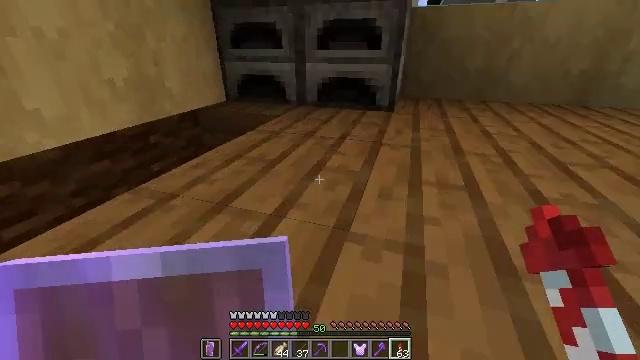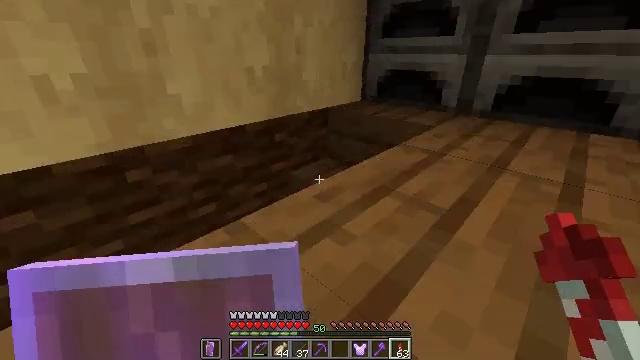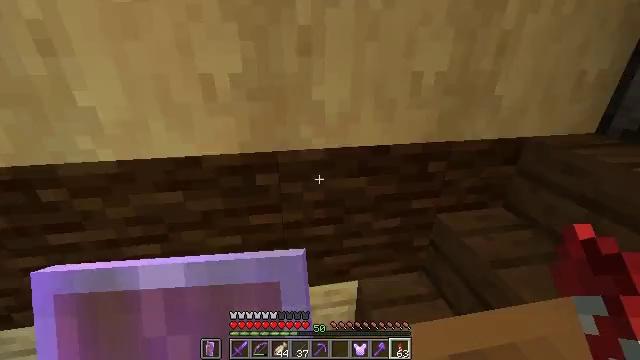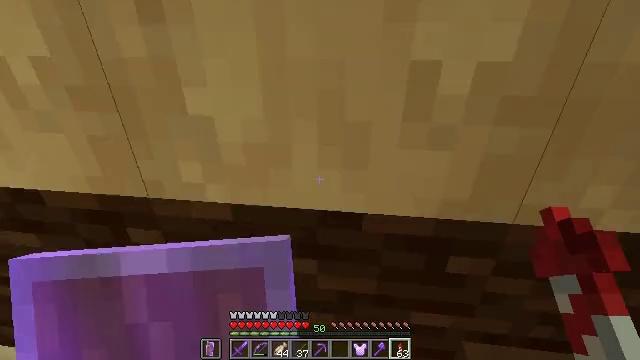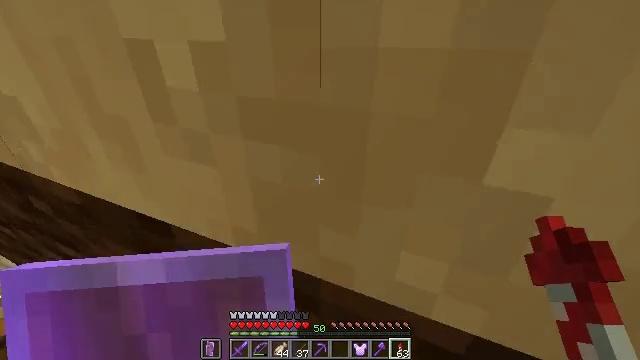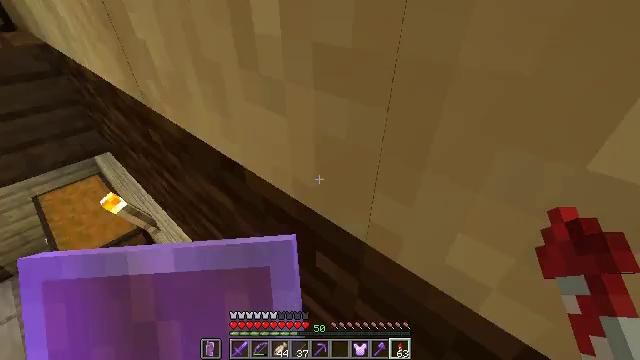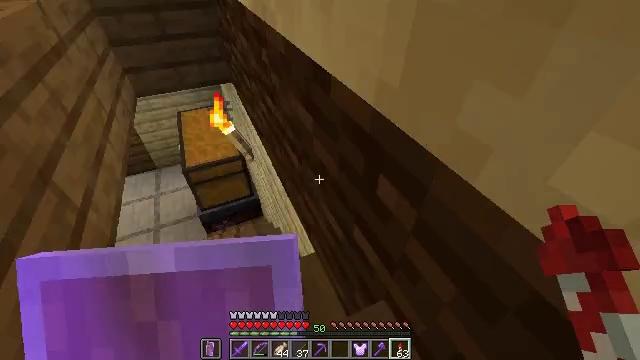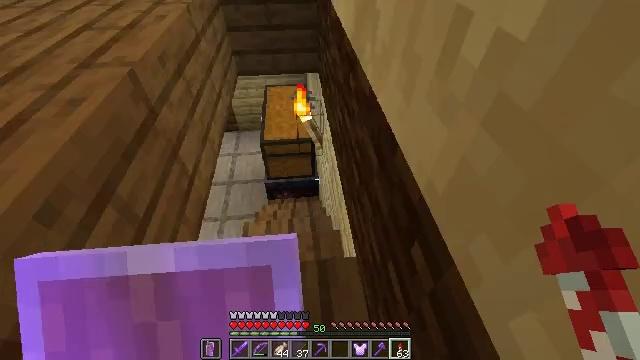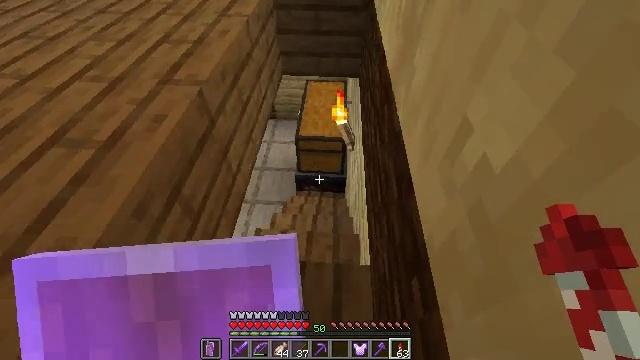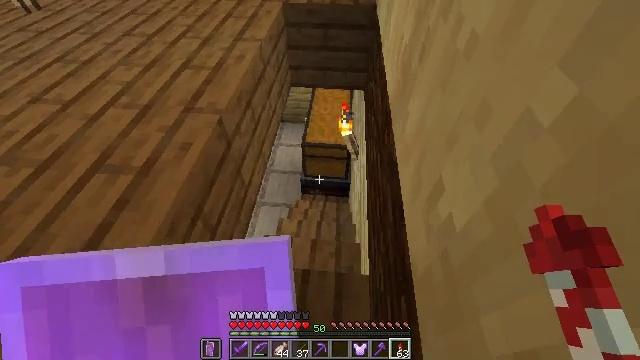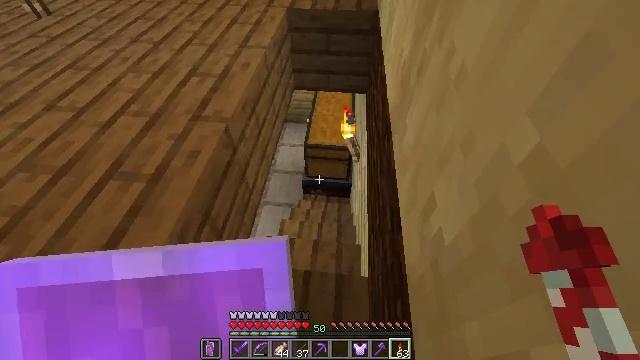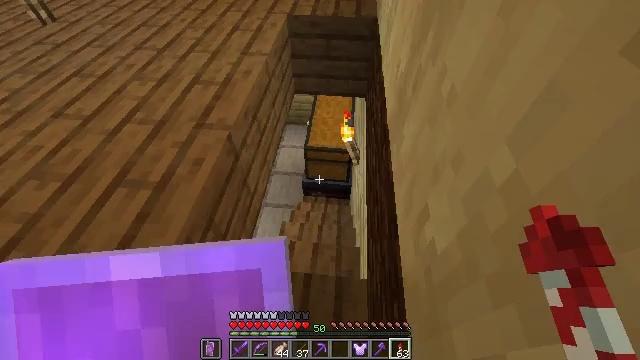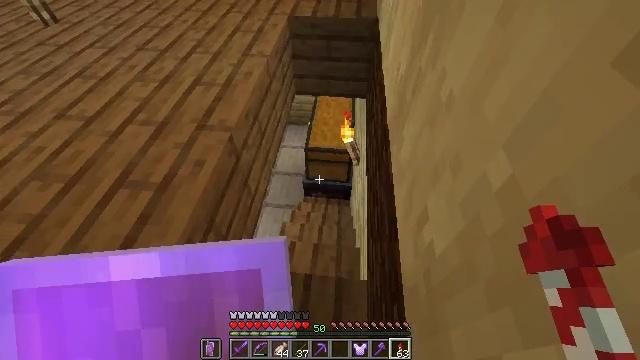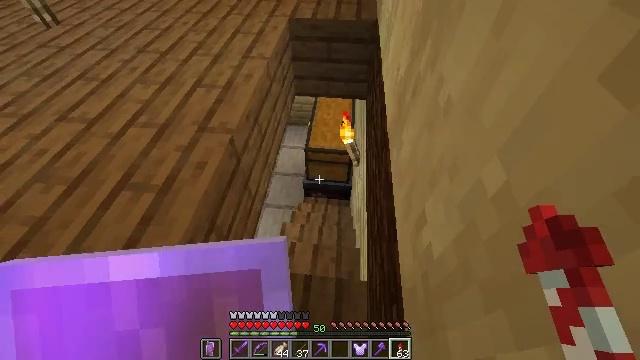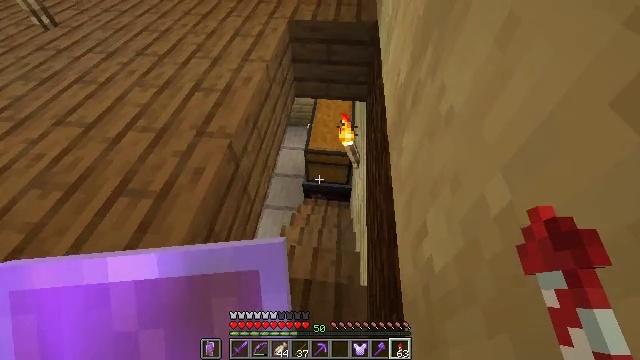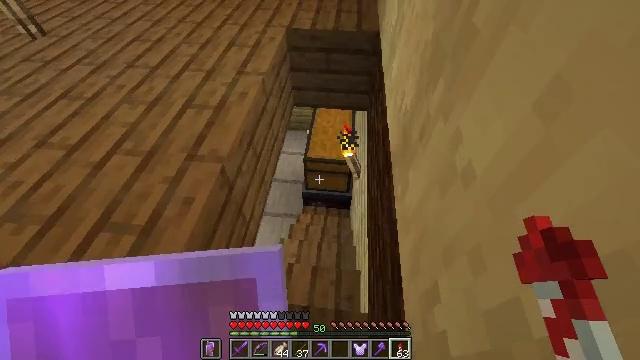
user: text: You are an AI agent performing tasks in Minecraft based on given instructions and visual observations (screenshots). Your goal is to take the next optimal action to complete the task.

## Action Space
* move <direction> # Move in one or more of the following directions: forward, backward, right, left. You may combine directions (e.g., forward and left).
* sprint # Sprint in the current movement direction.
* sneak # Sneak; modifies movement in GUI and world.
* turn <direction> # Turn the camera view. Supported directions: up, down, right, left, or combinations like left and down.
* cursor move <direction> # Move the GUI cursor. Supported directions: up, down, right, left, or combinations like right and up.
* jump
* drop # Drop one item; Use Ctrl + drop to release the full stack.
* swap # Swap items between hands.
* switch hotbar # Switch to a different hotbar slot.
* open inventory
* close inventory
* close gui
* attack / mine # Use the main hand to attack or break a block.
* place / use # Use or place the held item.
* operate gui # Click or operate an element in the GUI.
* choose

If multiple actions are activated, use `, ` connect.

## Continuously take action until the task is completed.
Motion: motion action
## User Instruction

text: Interact with the crafting table to craft an armor stand.
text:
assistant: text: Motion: turn left
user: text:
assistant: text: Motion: turn left
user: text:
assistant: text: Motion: turn left and down
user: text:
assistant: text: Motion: turn left and down
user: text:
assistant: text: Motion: turn left and down
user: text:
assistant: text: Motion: turn left and down
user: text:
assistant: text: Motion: turn left and down
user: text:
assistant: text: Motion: turn left and down
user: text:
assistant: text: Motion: turn left
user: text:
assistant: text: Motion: no_op
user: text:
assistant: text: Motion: no_op
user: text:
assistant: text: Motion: no_op
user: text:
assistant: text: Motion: no_op
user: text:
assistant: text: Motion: move forward
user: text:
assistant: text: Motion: move forward
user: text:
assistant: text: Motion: move forward
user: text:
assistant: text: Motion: move forward
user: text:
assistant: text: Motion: move forward
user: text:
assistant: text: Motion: move forward
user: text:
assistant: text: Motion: move forward and move right
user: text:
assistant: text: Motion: move forward and move right
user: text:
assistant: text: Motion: move forward and move right
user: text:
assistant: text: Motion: move forward and move right, turn left
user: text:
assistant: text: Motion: move forward and move right, turn left
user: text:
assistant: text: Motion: move forward and move right, turn left
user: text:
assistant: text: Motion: move forward and move right, turn left and down
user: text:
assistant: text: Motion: move forward and move right, turn left and down
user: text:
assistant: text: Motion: move forward and move right, turn left
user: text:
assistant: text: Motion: move forward and move right, turn left
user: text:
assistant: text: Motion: move forward and move right, turn left